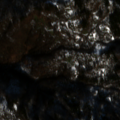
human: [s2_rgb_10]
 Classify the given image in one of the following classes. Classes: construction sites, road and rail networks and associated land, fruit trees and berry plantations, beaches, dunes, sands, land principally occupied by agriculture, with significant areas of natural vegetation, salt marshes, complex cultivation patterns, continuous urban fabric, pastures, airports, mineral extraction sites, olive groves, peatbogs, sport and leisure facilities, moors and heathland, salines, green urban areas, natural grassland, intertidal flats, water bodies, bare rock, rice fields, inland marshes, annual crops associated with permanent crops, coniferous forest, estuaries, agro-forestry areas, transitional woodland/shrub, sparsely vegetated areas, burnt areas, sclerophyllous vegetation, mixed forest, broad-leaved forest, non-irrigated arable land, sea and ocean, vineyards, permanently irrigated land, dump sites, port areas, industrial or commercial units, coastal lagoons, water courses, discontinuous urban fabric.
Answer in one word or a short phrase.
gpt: complex cultivation patterns, land principally occupied by agriculture, with significant areas of natural vegetation, broad-leaved forest, mixed forest